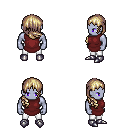
a pixel art fantasy rpg character, male body template, dark elf, purple skin, maroon tunic, white pants, white blonde right-swept hairstyle, metal boots, four views (front, back, left, right), 2x2 character sprite sheet, small pixel art, hard edges, no anti-aliasing